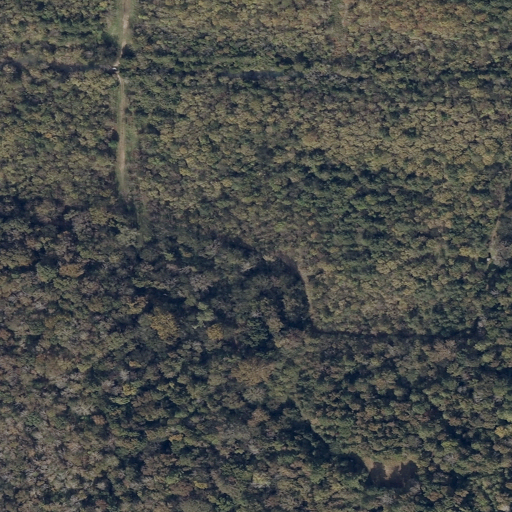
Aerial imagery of valley in Alabama named Stillhouse Hollow containing deciduous forest, mixed forest, and pasture